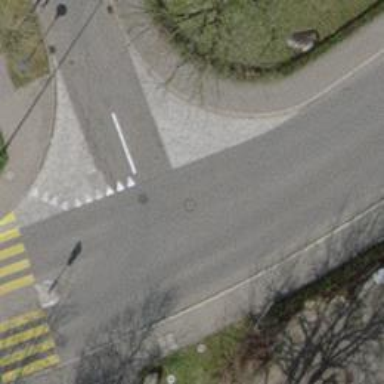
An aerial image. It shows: Residential road with asphalt surface. There are sidewalks on both sides of the road.